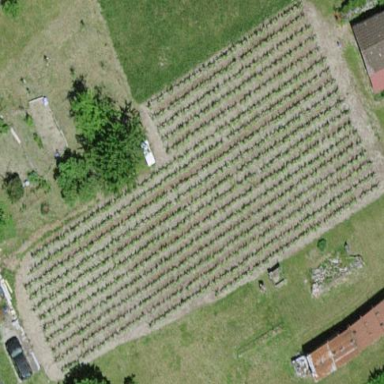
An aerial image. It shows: Beautiful vineyard in the countryside.